Question: I am trying to make a blog page with masonry effect. Check this fiddle <URL>
The problem i am facing is that, suppose i have a max width of 1080px and i want 3 equal column with same gutter space then its working fine no problem.
But when i resize my browser window then i want the layout to switch on 2 equal columns (must fill the space available right now its shrinking down in width) and further to one column blog post.
See this image below

If someone can help me out with the problem then it would be great. Sorry for my english i am not an english speaker.
'''
<div class="section_bg">
<div class="insection_bg sparq_blog js-masonry" data-masonry-options='{ "columnWidth": 60, "gutter": 10 }'>
<div class="blogpost">
<img src="http://placehold.it/200x200" />
<h2>Blog post title</h2>
<span class="blogpost_date">17th August 2013</span>
<p class="sparq_ex">Lorem ipusm is a great dummy text to place for in blog post and any other contentLorem ipusm is a great dummy text to place for in blog post and any other content..</p>
<a class="readmore" href="">Read More</a>
</div>
<div class="blogpost">
<img src="http://placehold.it/200x200" />
<h2>Blog post title</h2>
<span class="blogpost_date">17th August 2013</span>
<p class="sparq_ex">Lorem ipusm is a great dummy text to place for in blog post and any other content.</p>
<a class="readmore" href="">Read More</a>
</div>
<div class="blogpost">
<img src="http://placehold.it/200x200" />
<h2>Blog post title</h2>
<span class="blogpost_date">17th August 2013</span>
<p class="sparq_ex">Lorem ipusm is a great dummy text to place for in blog post and any other content.</p>
<a class="readmore" href="">Read More</a>
</div>
<div class="blogpost">
<img src="http://placehold.it/200x200" />
<h2>Blog post title</h2>
<span class="blogpost_date">17th August 2013</span>
<p class="sparq_ex">Lorem ipusm is a great dummy text to place for in blog post and any other content.</p>
<a class="readmore" href="">Read More</a>
</div>
</div>
</div>
'''
'''
.section_bg {
padding: 100px 0;
overflow: hidden;
background: #f7f6f6;
}
.insection_bg {
max-width: 1080px;
margin: 0 auto;
}
.blogpost {
background: #ffffff;
max-width: 26%;
padding: 20px;
float: left;
margin-bottom: 25px;
box-shadow: 0px 2px 2px -1px #ccc;
}
.blogpost img {
display: block;
margin: 0 auto;
width: 100%;
}
.masonry .blogpost {
margin-bottom: 10px;
background: #D26;
border: 2px solid #333;
border-color: hsla(0, 0%, 0%, 0.5);
border-radius: 5px;
}
'''
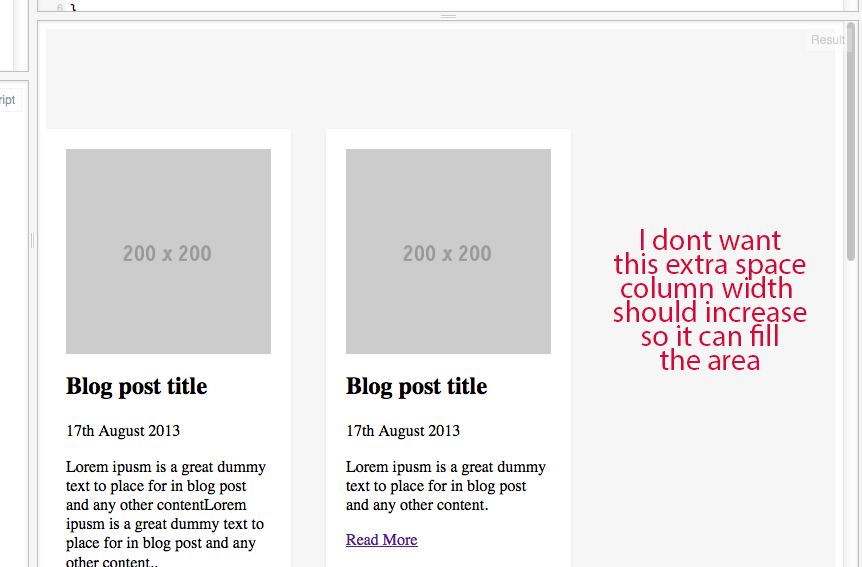
Answer: Rather than sizing the columns based on a specific width (as is done in the jsfiddle), use element sizing as specified in the documentation: <URL>
Then the column-width will be pulled from the size of the element (which you can then set as a percentage of the page width via CSS). Then you can use media queries to change the width of each item based on screen size. Pretty clearly explained in the documentation.
Here is a fiddle for you: <URL>
The javascript:
'''
$(document).ready(function() {
function masonry() {
//masonry
var container = document.querySelector('.js-masonry');
var msnry = new Masonry( container, {
itemSelector: '.blogpost',
columnWidth: '.blogpost'
});
};
masonry();
});
'''
The CSS:
'''
/* I also used box-sizing:border-box; because it makes the sizing easier with % and px */
.blogpost {
background: #ffffff;
width: 31%;
margin:0 1% 25px;
padding: 20px;
float: left;
box-shadow: 0px 2px 2px -1px #ccc;
}
@media (max-width: 600px) {
/* 10 columns for larger screens */
.blogpost { width: 48%; }
}
'''